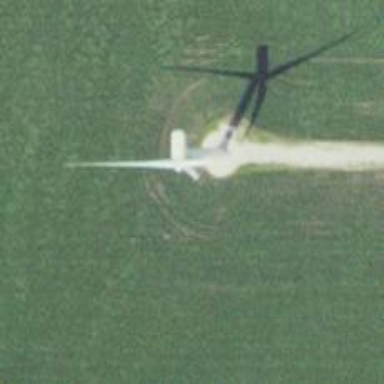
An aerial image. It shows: Wind turbine generator that utilizes wind as its source for generating electricity. It is of the horizontal axis type.